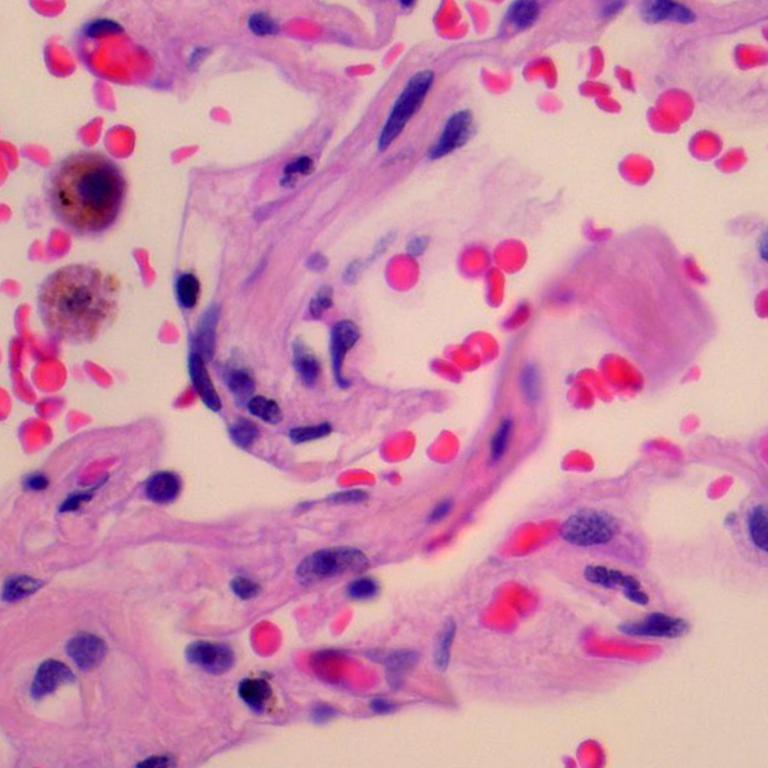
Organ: lung
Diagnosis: benign